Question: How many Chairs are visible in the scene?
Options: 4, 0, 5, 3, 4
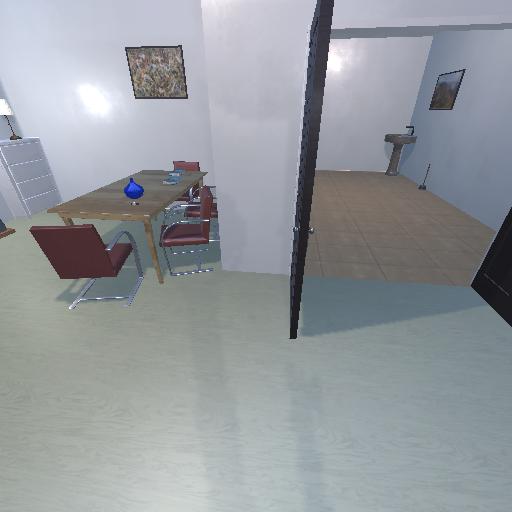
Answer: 4